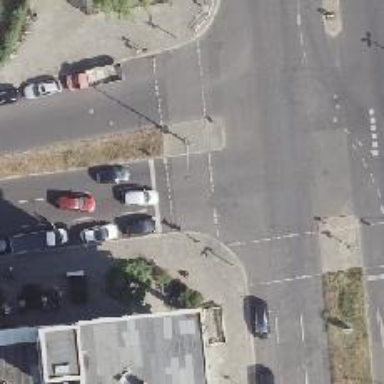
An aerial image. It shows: Residential road with asphalt surface. It is dual carriageway.